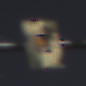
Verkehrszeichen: KennzeichnungspflichtigeFahrzeugeGefaehrlicheGueterOhnePfeilsymbol
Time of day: Night
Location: Outdoor (Nature)
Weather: Clear
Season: NotSpecified
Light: Natural